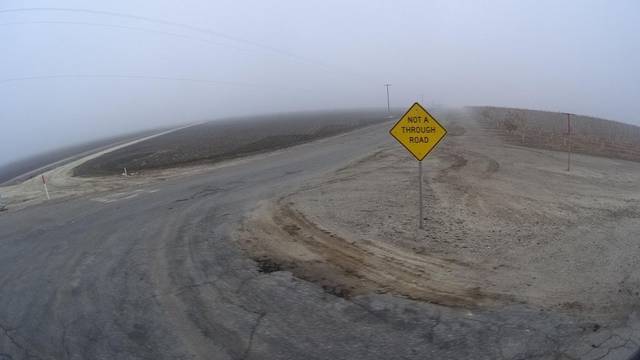
Region: United States
Coordinates: 35.442, -119.55